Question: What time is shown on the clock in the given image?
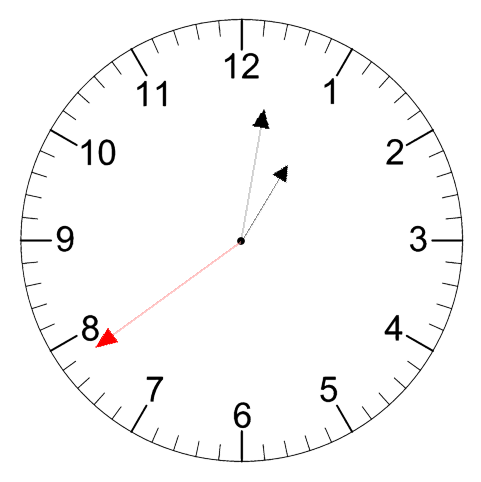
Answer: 01:01:39